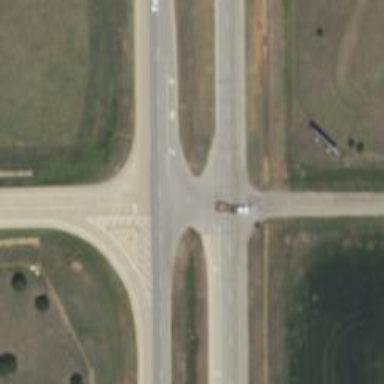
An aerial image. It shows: Trunk link highway.